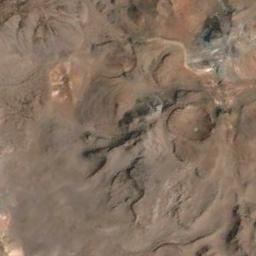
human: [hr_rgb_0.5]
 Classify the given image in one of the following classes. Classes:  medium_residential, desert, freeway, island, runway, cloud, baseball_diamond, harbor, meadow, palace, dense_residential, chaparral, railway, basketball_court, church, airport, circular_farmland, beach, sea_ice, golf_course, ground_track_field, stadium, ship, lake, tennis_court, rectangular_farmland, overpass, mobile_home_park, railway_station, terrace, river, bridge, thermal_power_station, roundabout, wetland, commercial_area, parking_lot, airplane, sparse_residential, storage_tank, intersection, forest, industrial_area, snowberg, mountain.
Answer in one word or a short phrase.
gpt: mountain